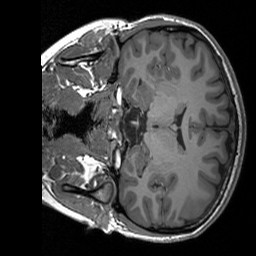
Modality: T1w
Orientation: coronal
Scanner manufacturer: siemens
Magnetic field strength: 3 T
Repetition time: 1.76 s
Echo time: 0.0022 s